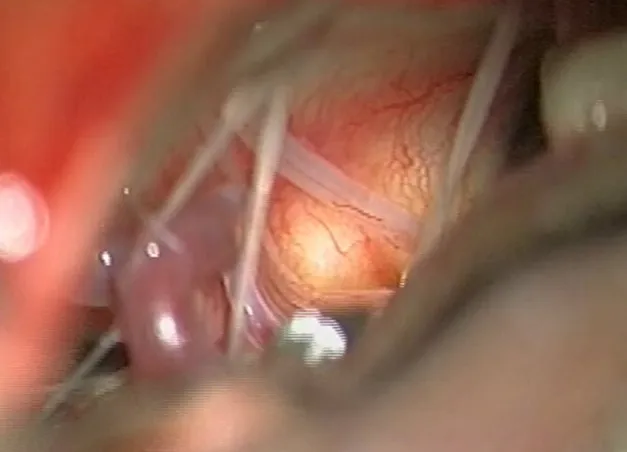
Intraoperative view on the left inferior cerebellopontine angle (day 15). The bulging of the vascularized dura over the tumor can be seen and the lower cranial nerves are displaced. The posterior inferior cerebellar artery (PICA) is seen on the inferior aspect.
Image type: medical_photograph (other_medical_photograph)